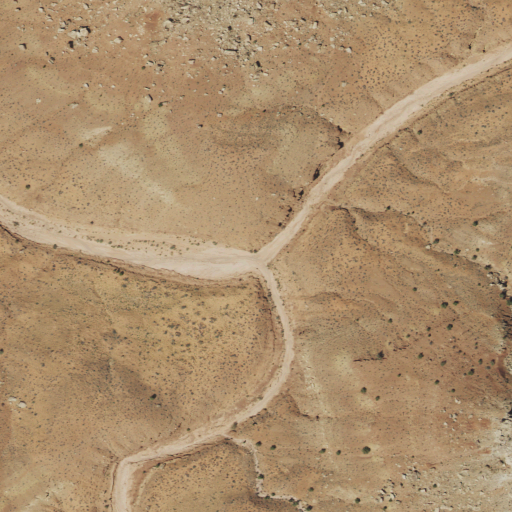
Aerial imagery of valley in Utah named South Fork Happy Canyon containing only shrub